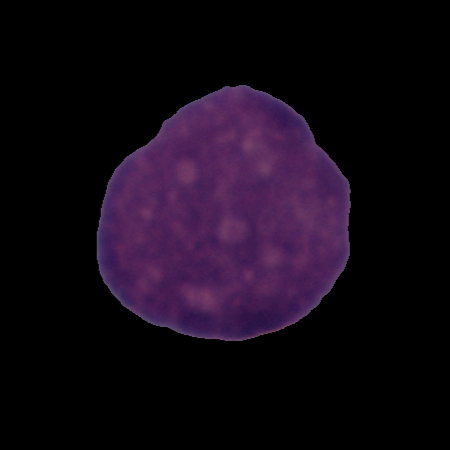
Label: healthy